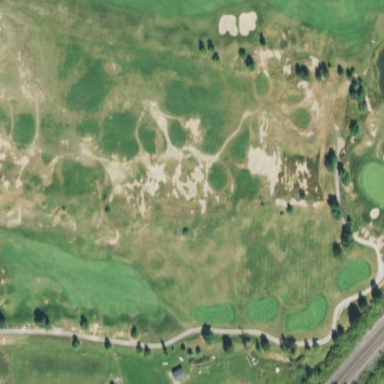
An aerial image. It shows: Grassy area used as driving range for golf.